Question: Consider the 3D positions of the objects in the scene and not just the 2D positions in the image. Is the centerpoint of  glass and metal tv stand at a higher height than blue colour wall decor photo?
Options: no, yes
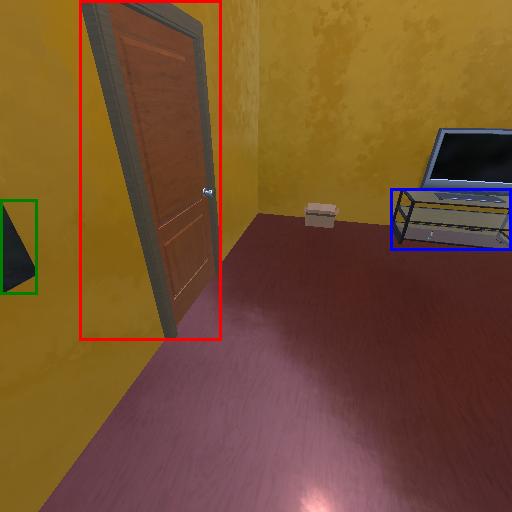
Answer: no